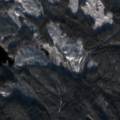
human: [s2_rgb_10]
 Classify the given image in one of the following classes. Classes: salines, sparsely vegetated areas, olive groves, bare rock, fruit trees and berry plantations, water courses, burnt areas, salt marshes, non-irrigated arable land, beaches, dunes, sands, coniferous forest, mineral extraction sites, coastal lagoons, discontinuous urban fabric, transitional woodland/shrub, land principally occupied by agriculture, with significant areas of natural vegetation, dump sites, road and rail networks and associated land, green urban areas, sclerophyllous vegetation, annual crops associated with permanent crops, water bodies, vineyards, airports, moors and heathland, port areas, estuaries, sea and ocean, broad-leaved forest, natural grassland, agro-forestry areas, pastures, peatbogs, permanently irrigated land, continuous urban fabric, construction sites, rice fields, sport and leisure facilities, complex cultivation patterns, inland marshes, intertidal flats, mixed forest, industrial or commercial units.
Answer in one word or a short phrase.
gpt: coniferous forest, transitional woodland/shrub, water bodies